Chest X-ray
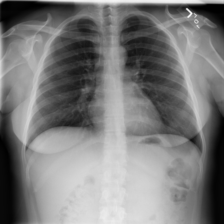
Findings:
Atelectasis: negative
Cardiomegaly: negative
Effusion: negative
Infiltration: negative
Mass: negative
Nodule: negative
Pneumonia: negative
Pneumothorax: negative
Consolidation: negative
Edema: negative
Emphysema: negative
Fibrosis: negative
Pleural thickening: negative
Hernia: negative